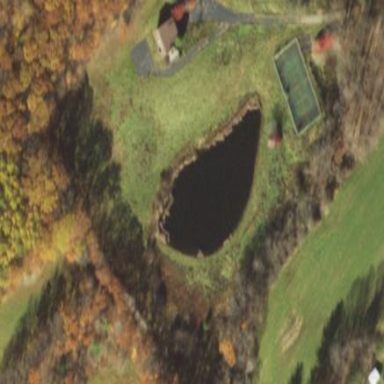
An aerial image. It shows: Peaceful pond surrounded by nature.